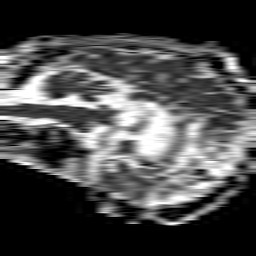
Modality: ADC
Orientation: sagittal
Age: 54
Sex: male
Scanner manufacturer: philips
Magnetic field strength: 1.5 T
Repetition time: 4.6 s
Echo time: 0.08941 s